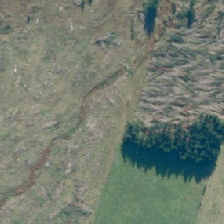
Land cover: harvested_forest